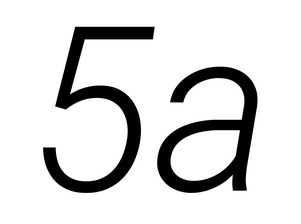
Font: Roboto-Italic_Light_Italic